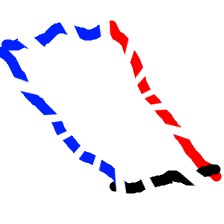
Shape: parallelogram